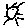
Label: sun